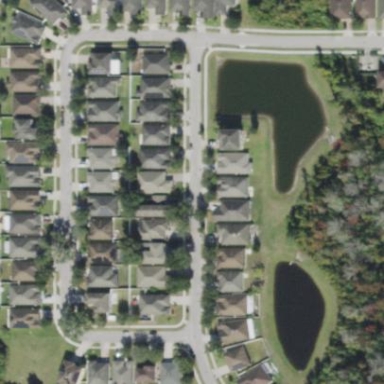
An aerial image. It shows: Residential area.